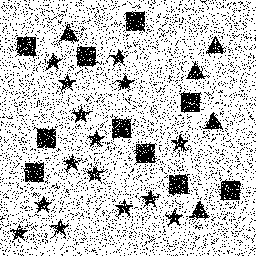
Squares: 10
Triangles: 5
Stars: 15
Total shapes: 30